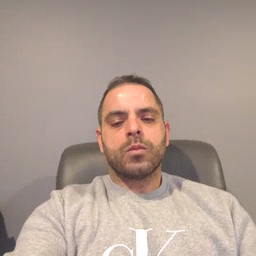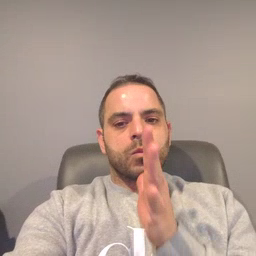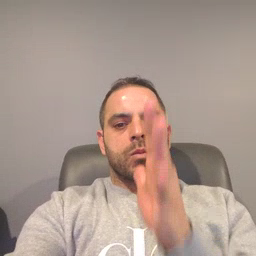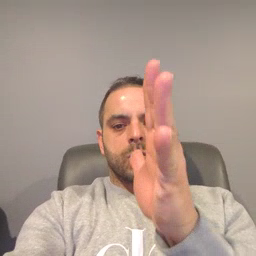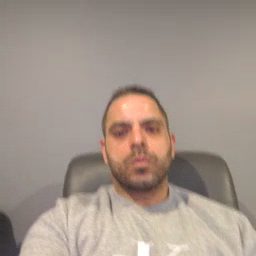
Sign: grandma